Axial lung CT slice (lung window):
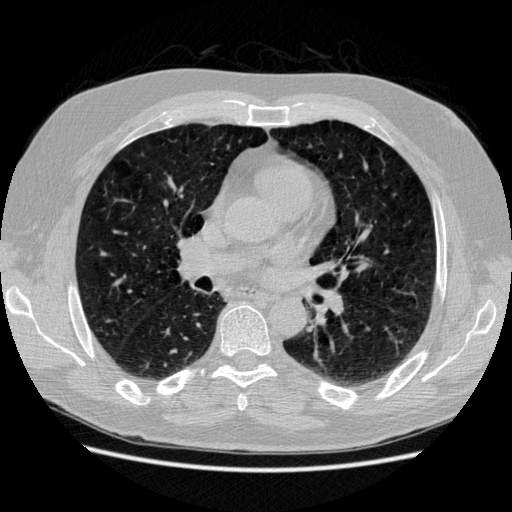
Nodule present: no